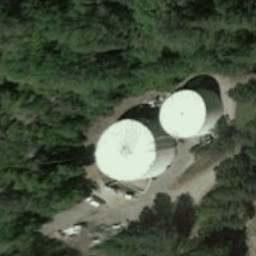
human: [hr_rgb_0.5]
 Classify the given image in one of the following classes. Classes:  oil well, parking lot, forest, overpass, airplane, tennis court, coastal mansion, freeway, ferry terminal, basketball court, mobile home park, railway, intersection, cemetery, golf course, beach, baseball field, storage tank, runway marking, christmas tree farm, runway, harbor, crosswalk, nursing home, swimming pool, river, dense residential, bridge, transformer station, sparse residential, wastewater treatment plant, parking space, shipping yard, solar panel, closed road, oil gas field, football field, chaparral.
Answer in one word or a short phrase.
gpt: storage tank